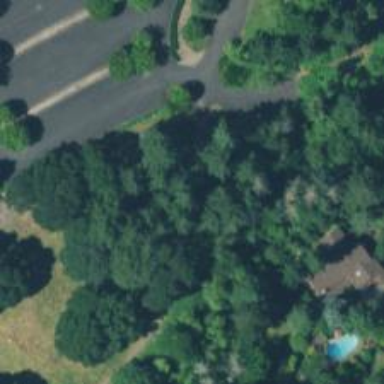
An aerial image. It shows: Driveway.